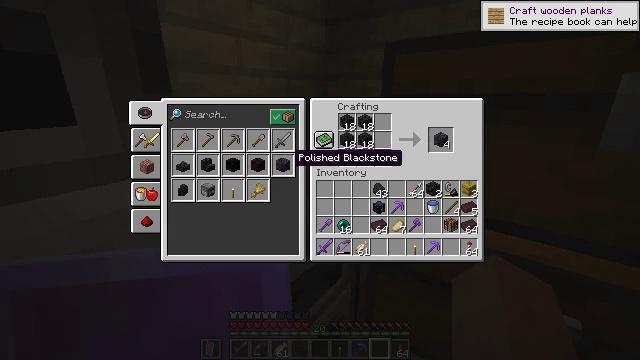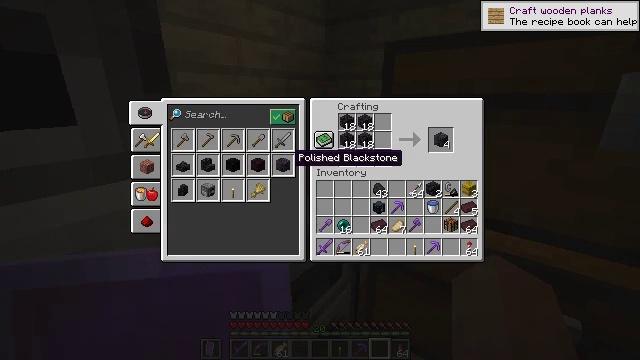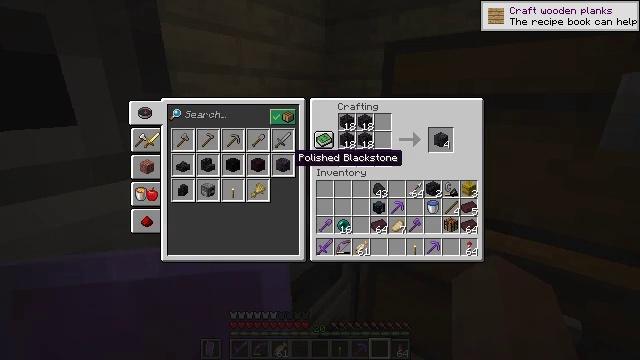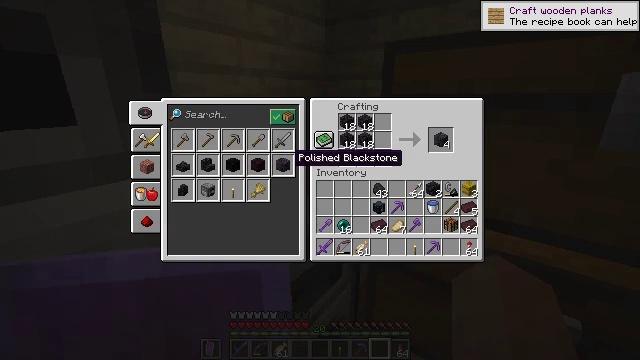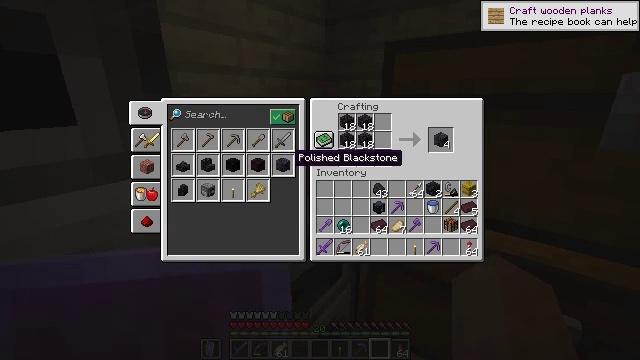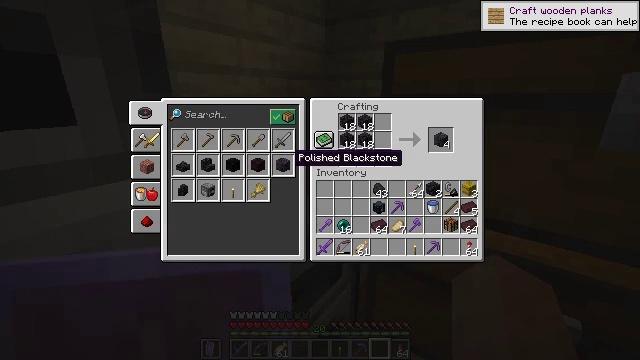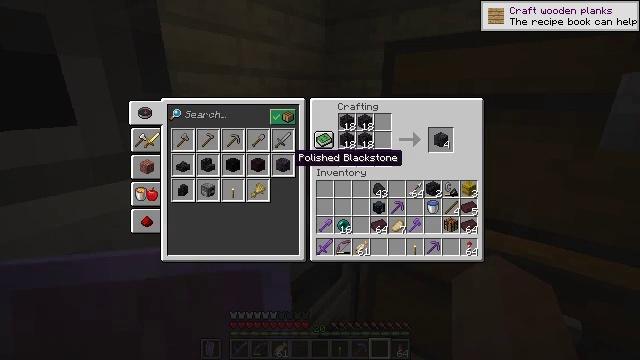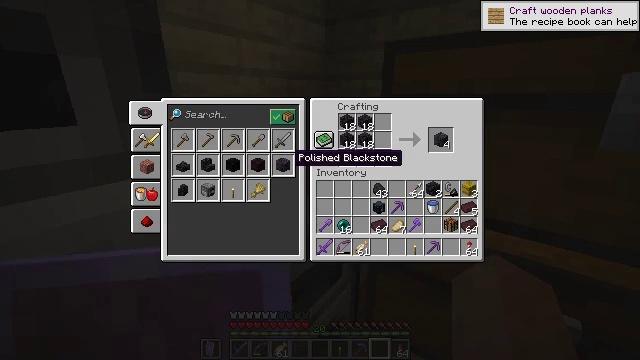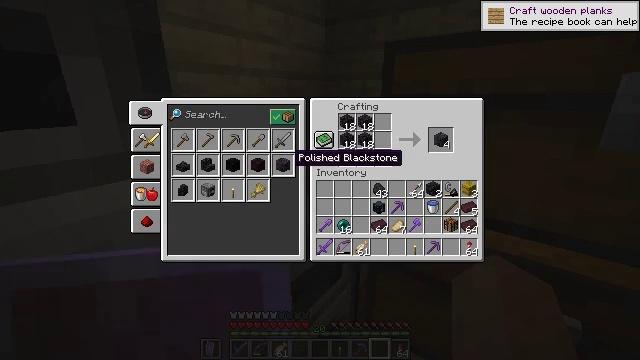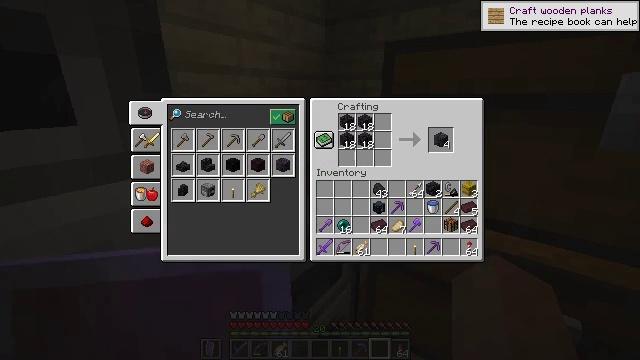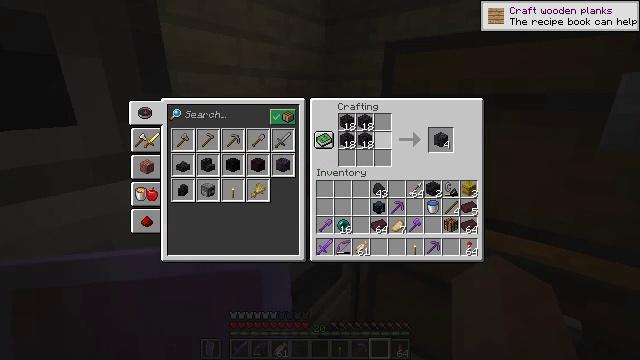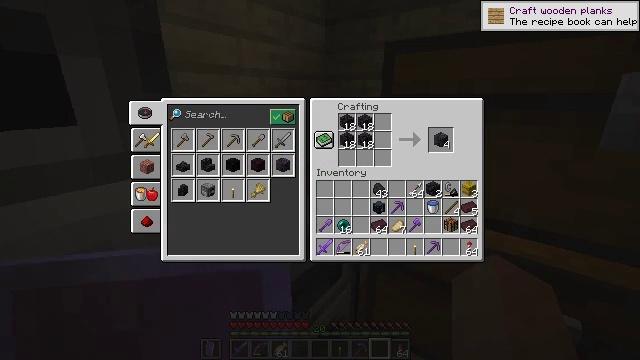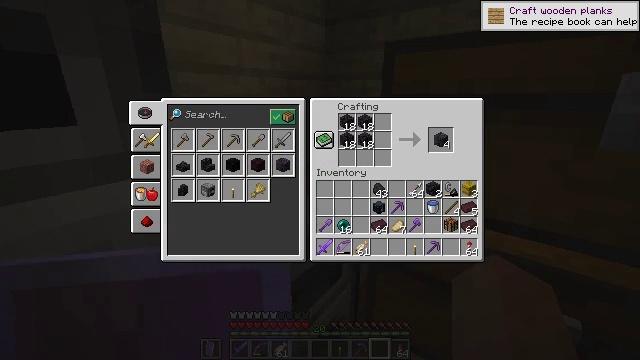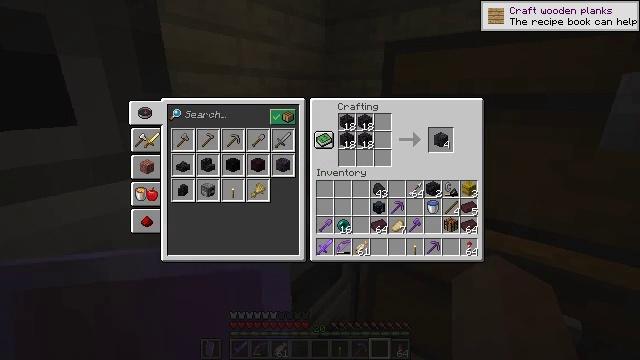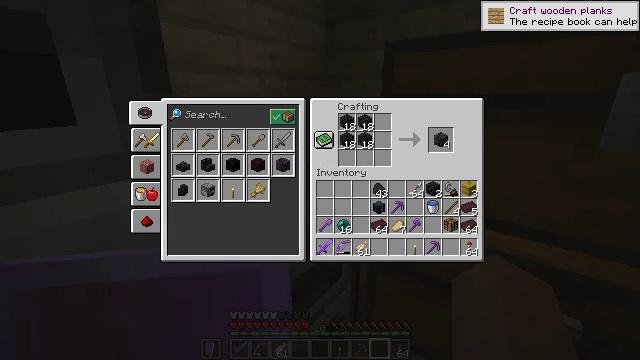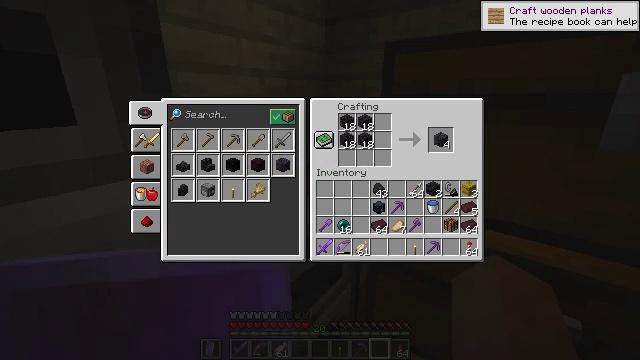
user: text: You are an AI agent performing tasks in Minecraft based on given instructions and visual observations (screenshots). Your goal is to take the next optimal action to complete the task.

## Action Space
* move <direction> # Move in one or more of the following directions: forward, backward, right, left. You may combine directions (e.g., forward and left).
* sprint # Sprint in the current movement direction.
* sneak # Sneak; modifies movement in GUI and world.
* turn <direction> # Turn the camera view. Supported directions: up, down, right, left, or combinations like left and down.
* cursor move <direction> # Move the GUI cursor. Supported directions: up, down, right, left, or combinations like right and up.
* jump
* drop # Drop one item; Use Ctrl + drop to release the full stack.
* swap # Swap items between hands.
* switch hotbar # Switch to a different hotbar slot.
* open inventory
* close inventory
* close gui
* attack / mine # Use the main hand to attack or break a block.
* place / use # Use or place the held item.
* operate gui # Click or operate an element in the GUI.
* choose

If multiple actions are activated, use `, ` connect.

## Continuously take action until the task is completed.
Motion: motion action
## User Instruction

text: Create polished blackstone at the crafting table.
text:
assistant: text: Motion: sneak, attack / mine
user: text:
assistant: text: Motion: sneak, attack / mine
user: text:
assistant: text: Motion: sneak, attack / mine
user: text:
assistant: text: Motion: sneak, attack / mine
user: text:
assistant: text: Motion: sneak, attack / mine
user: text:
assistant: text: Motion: sneak, attack / mine
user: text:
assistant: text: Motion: sneak, attack / mine
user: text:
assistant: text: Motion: sneak, attack / mine
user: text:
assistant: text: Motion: sneak, turn right, attack / mine
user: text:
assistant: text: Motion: sneak, turn right and up
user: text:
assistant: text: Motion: sneak, turn right and up
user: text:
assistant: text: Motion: sneak, turn right
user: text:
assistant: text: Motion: sneak
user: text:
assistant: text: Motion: sneak
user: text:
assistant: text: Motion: sneak
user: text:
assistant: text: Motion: sneak
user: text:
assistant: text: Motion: sneak
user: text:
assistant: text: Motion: sneak
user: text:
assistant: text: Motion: sneak
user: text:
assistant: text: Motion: sneak
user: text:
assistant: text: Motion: sneak
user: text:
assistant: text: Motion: sneak
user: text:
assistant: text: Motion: sneak
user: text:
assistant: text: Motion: sneak
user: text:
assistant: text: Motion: sneak
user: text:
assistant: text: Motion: sneak
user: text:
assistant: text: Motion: sneak
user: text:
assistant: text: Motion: sneak
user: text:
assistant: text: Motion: sneak
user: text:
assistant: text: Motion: sneak